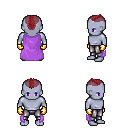
a pixel art fantasy rpg character, male body template, dark elf, purple skin, lavender cape, metal pants, brunette short mohawk hairstyle, gold gloves, four views (front, back, left, right), 2x2 character sprite sheet, small pixel art, hard edges, no anti-aliasing